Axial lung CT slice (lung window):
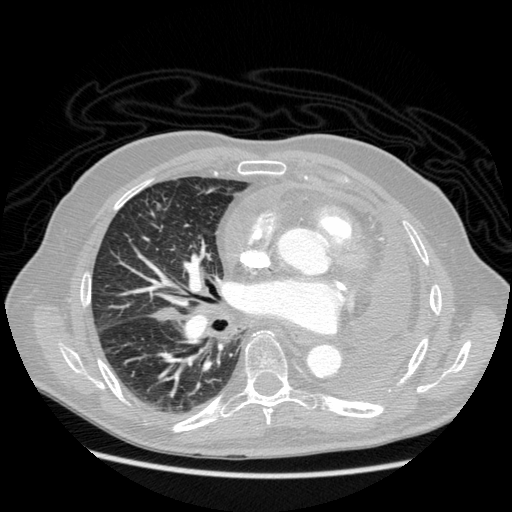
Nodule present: no